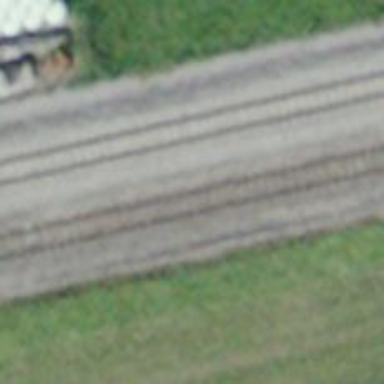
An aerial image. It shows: Narrow-gauge railway with electrified contact line.